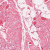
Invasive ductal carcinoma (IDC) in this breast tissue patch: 0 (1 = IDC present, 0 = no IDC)